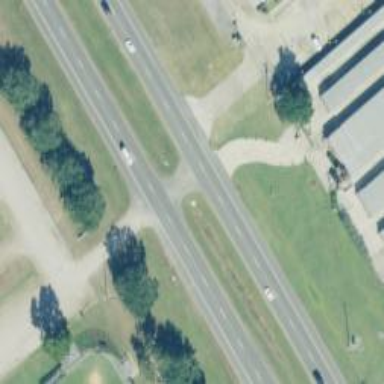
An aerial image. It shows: Trunk link highway.